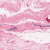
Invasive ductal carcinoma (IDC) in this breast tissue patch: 0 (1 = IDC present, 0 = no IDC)